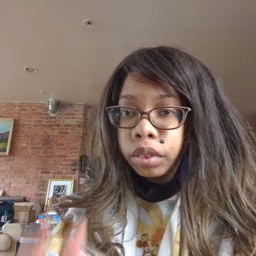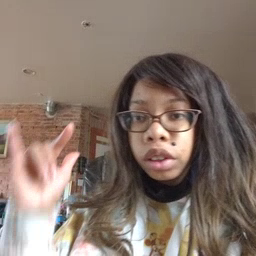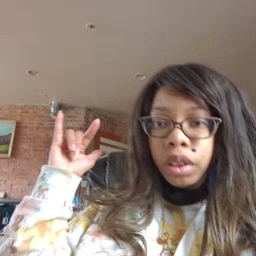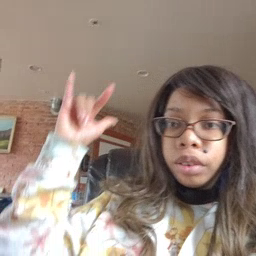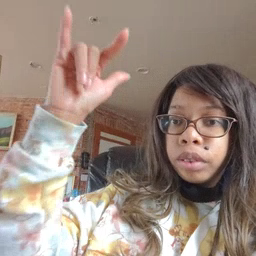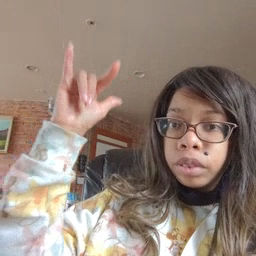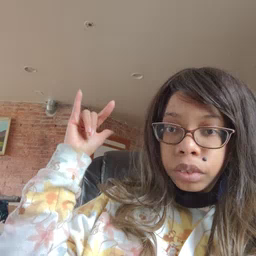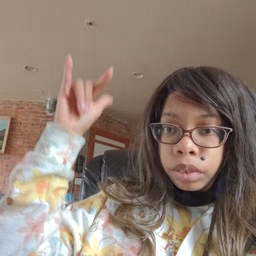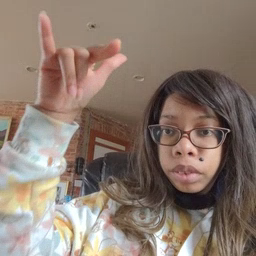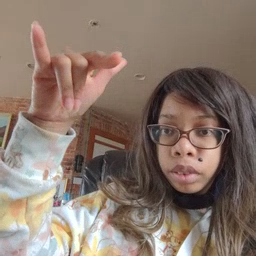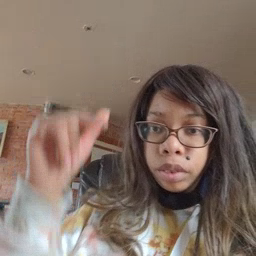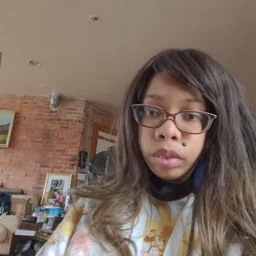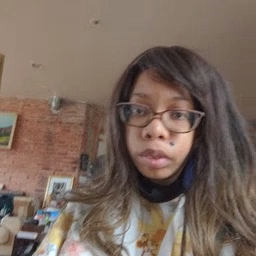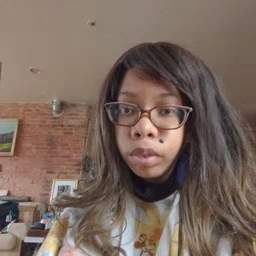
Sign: airplane